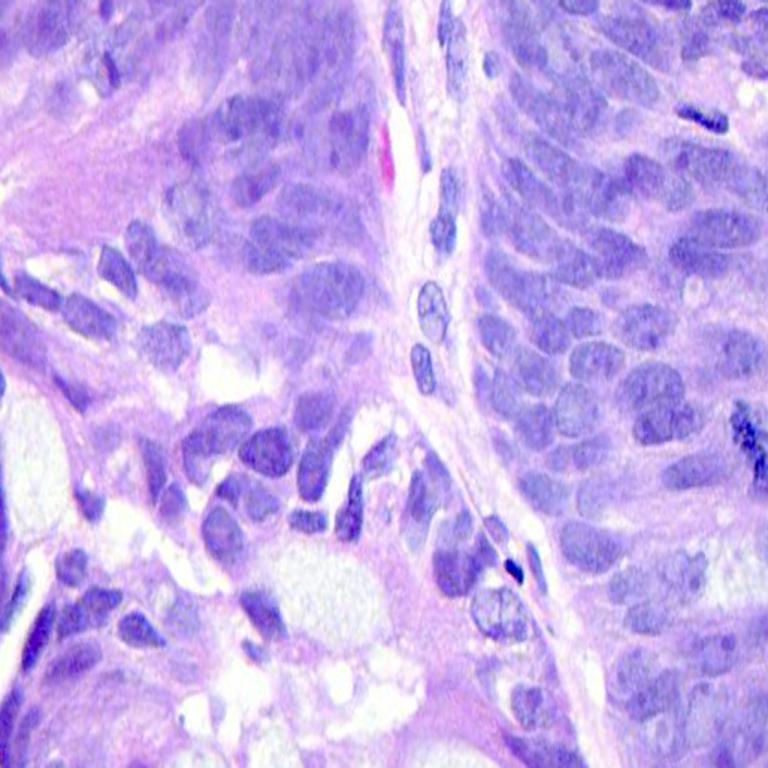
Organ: colon
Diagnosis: adenocarcinomas